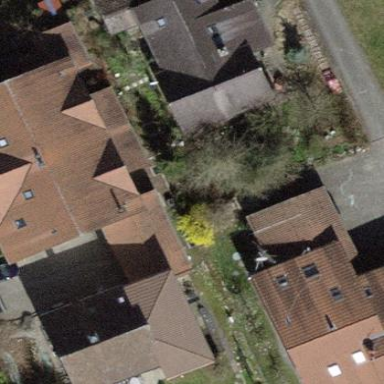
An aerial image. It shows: Building with tiled roof.